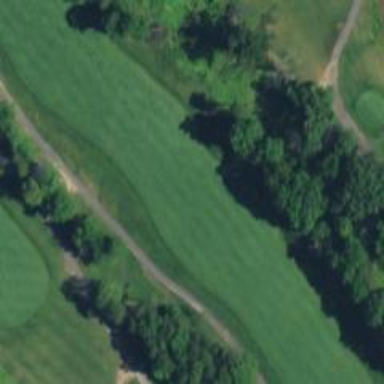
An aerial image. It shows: Golf hole.